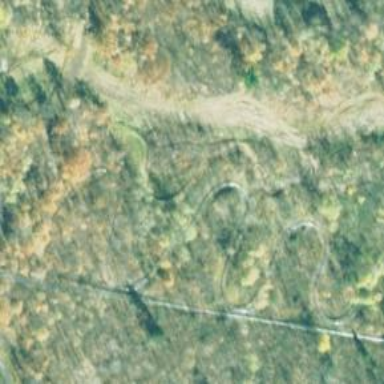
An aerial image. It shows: Cycleway.